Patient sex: F
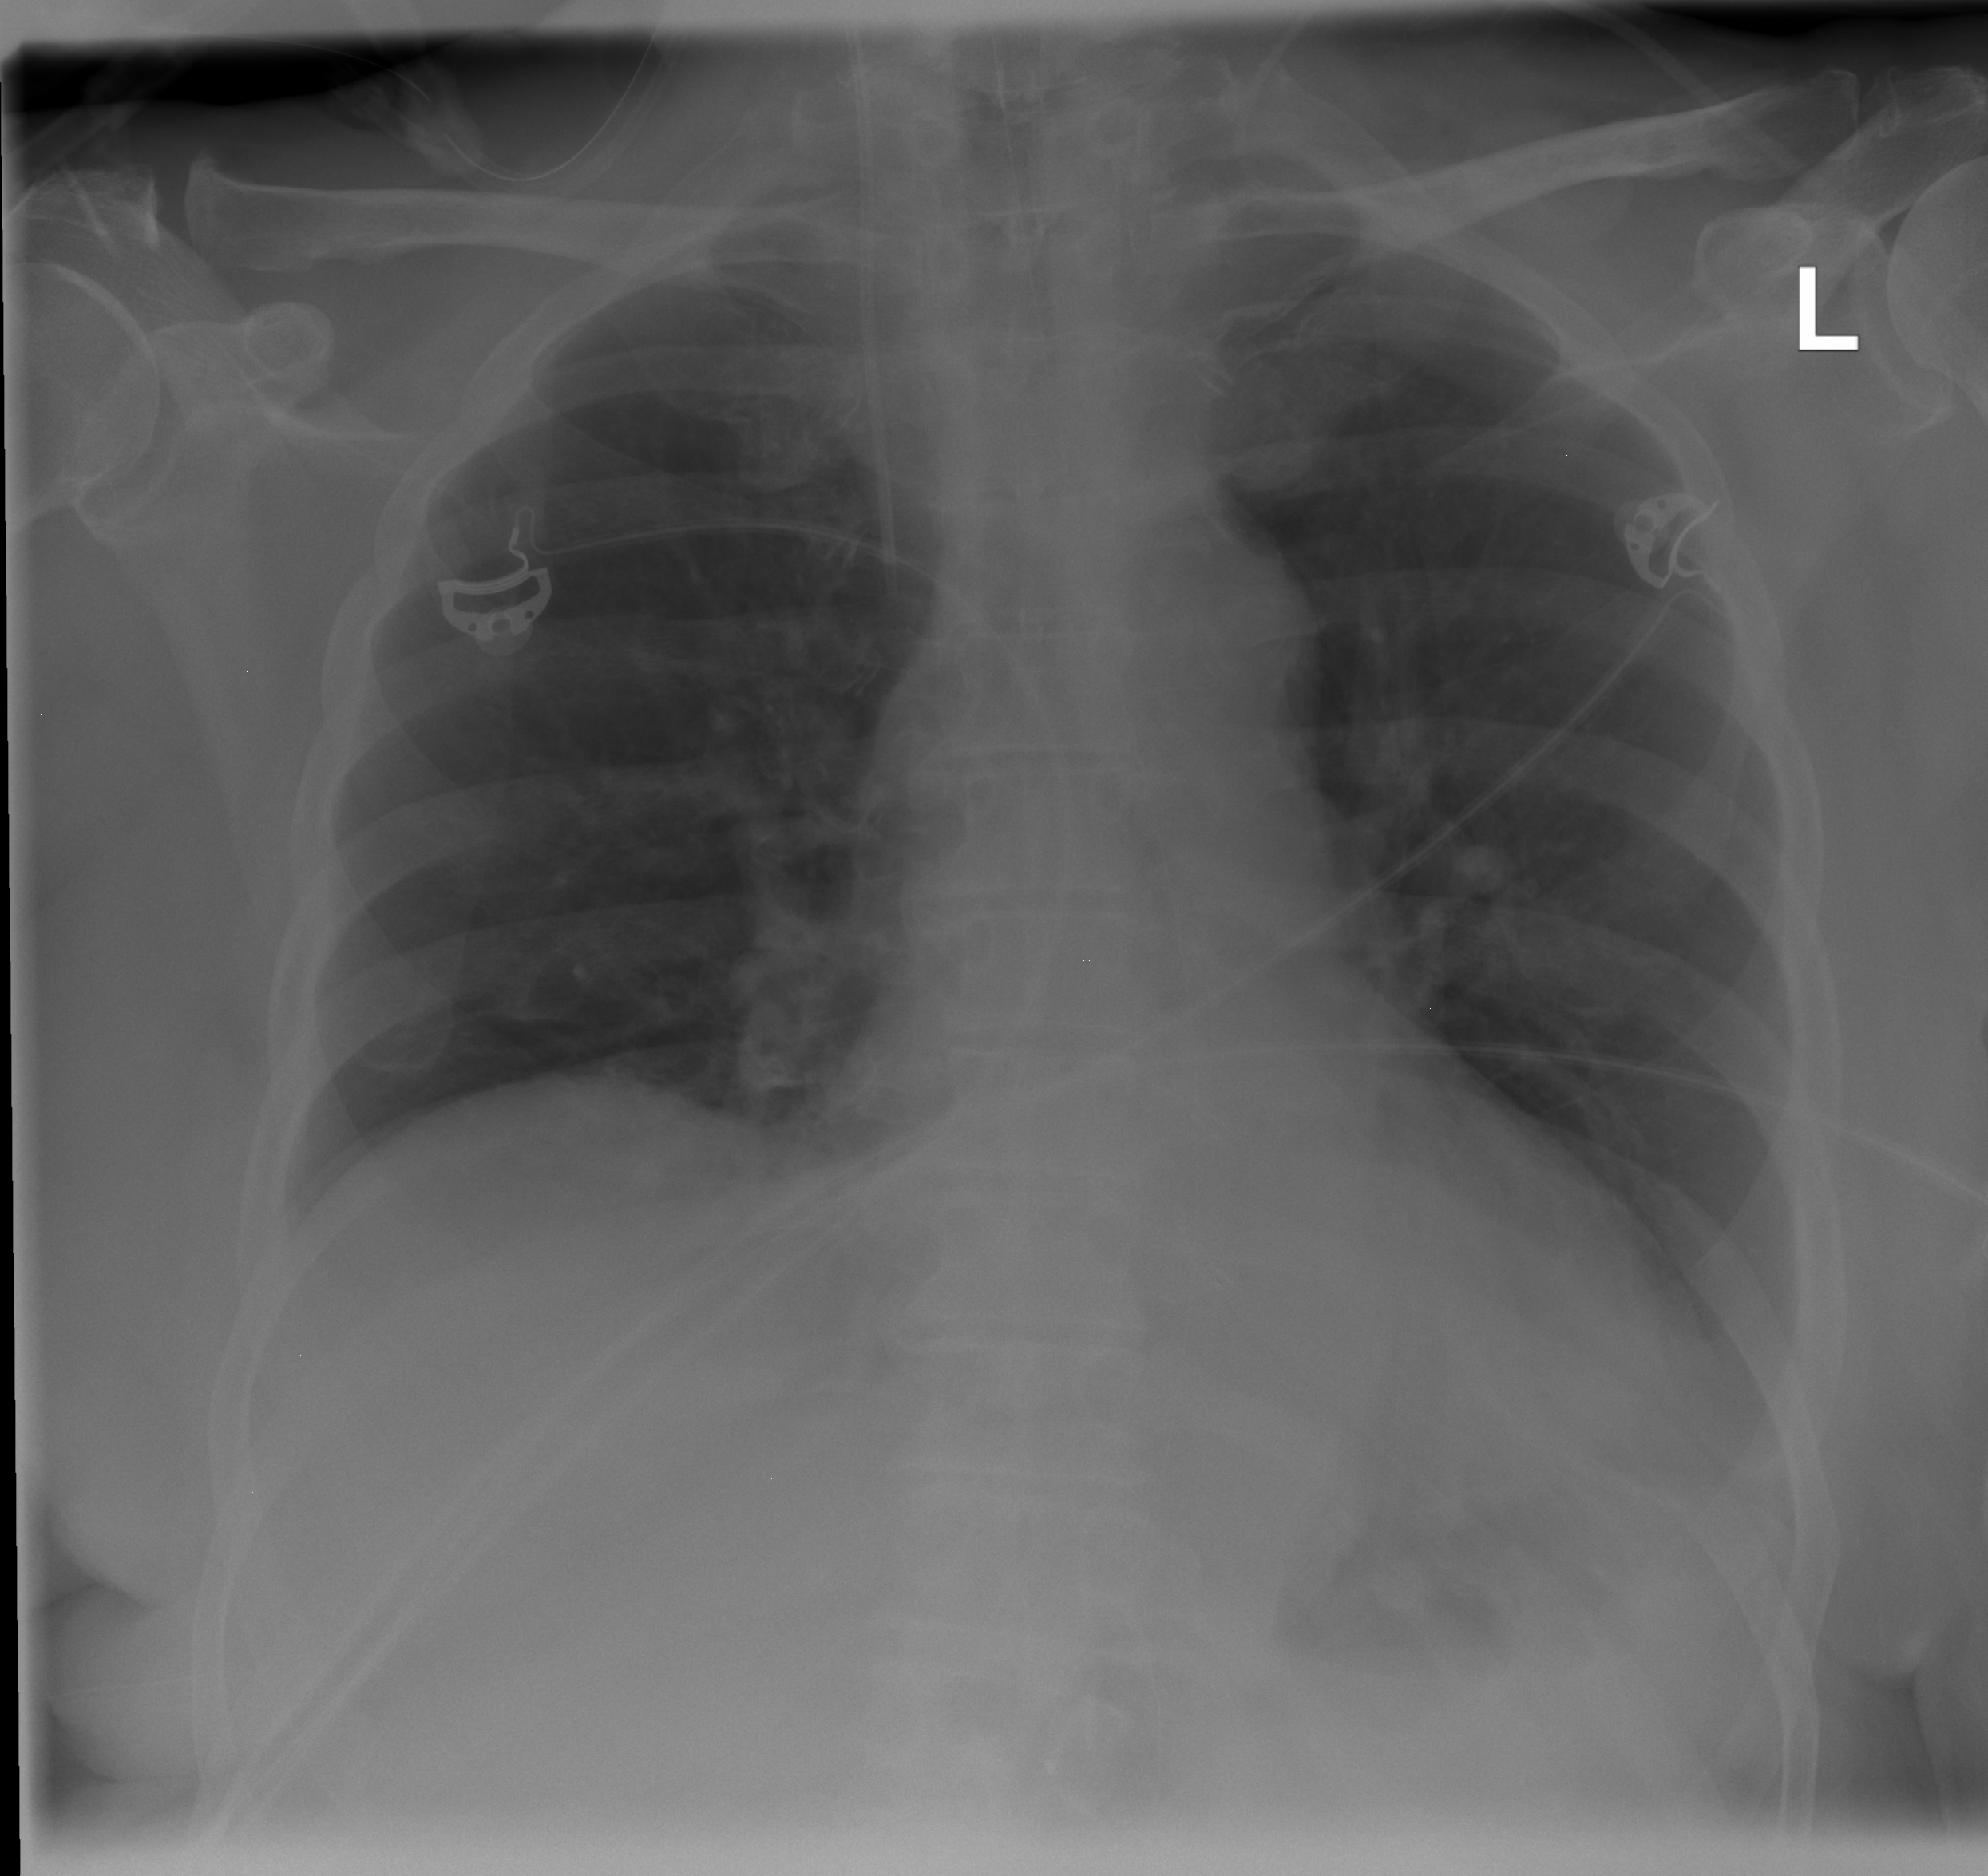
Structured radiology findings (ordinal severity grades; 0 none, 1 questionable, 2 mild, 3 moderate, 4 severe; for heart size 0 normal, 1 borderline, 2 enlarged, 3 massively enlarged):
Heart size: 0
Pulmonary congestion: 0
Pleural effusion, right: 0
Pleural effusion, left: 2
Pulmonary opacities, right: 0
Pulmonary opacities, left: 0
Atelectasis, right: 0
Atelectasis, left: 2